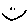
Label: smiley face